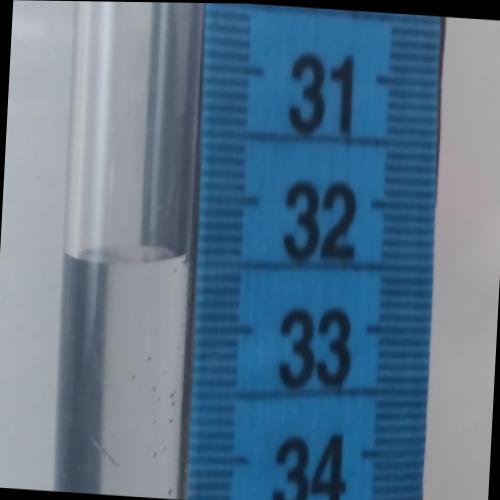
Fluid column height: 32.5 cm